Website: walmart
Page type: review-order
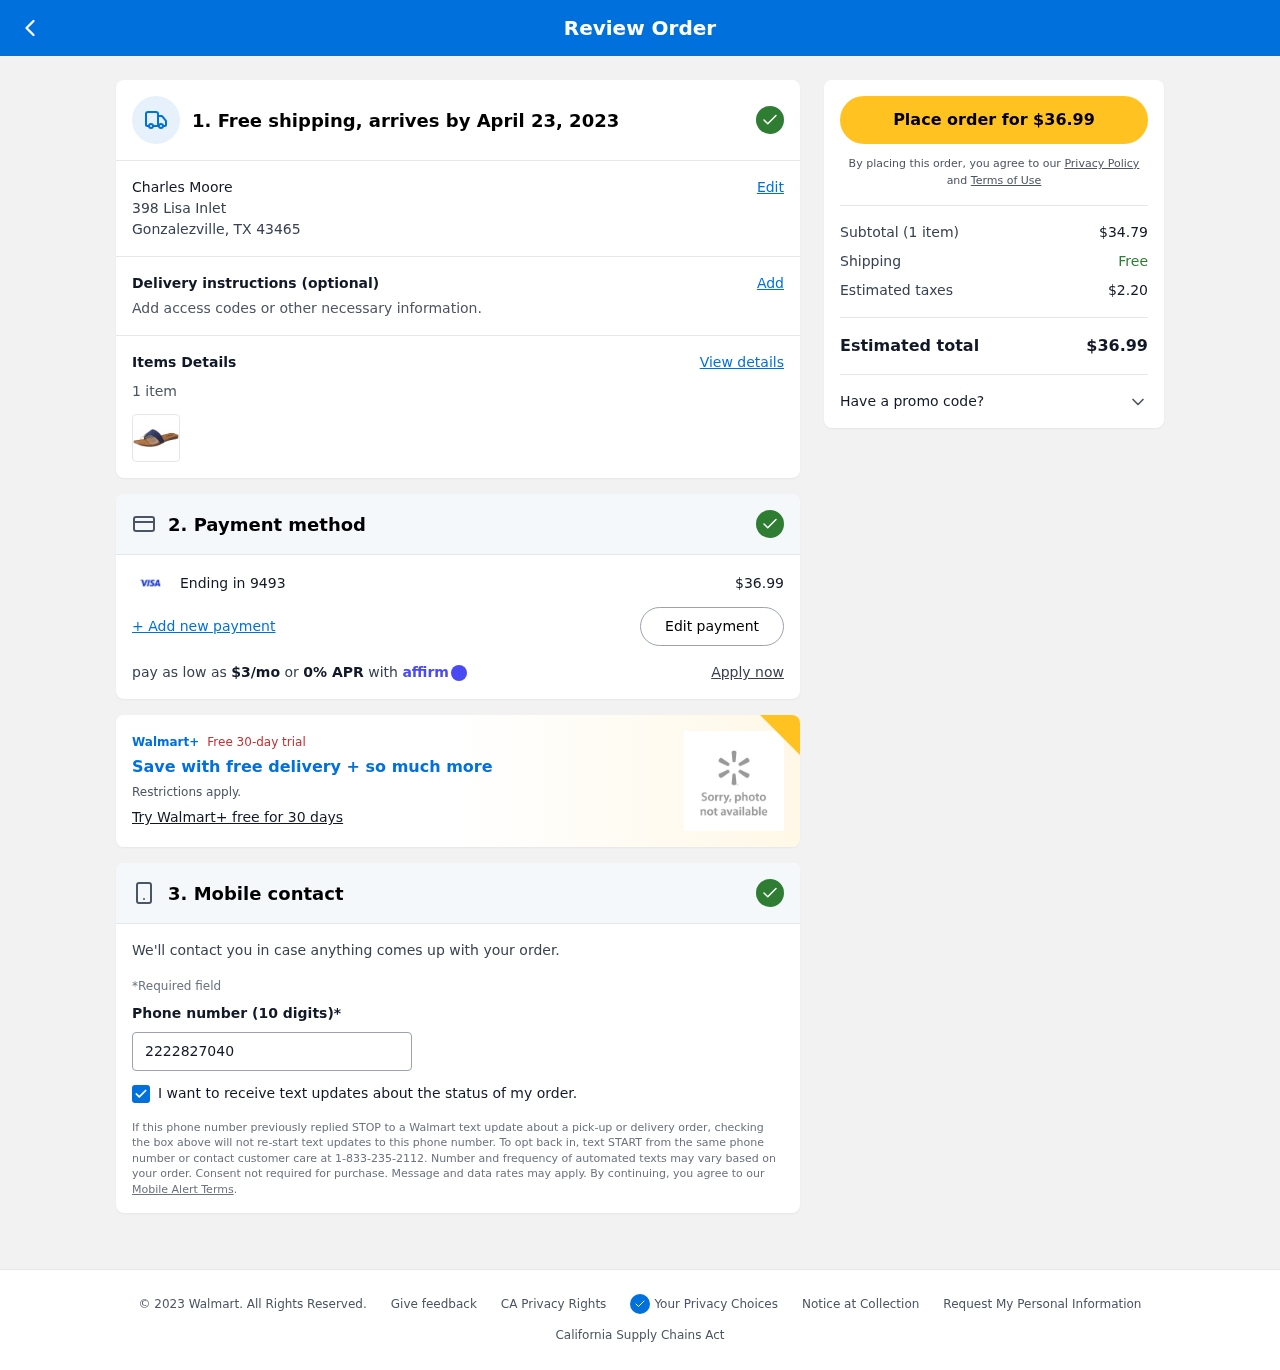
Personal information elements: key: PII_CARD_LAST4
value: Ending in 9493
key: PII_CITY_STATE_ZIP
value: Gonzalezville, TX 43465
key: PII_FULLNAME
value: Charles Moore
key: PII_PHONE
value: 2222827040
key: PII_STREET
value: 398 Lisa Inlet
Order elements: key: ORDER_DELIVERY_DATE
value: April 23, 2023
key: ORDER_NUM_ITEMS
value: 1 item
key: ORDER_NUM_ITEMS
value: Subtotal (1 item)
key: ORDER_TOTAL
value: $36.99
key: ORDER_TOTAL
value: Place order for $36.99
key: ORDER_MONTHLY_PAYMENT
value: $3/mo
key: ORDER_SUBTOTAL
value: $34.79
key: ORDER_TAX
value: $2.20